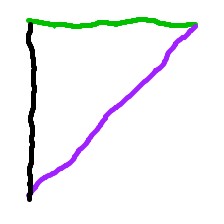
Shape: triangle